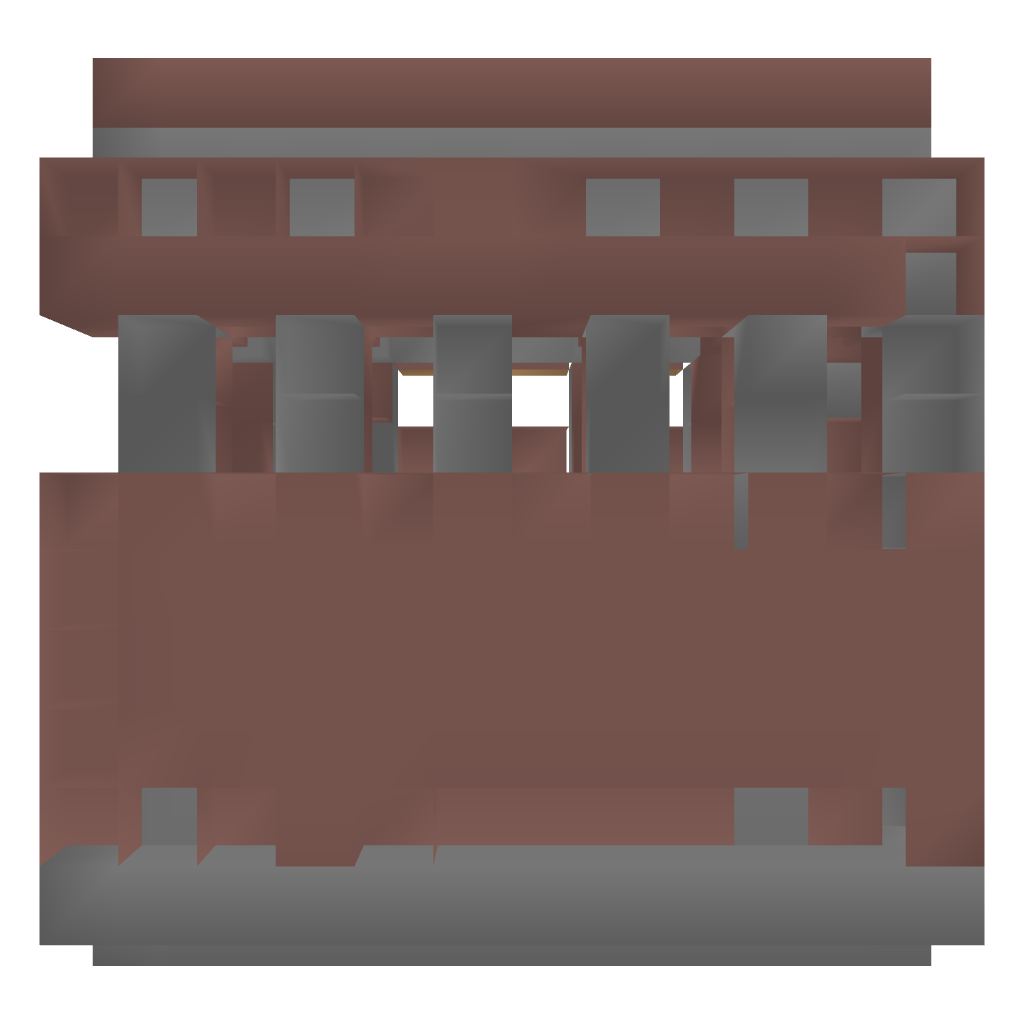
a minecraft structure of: Castle Module - Wall bad low quality